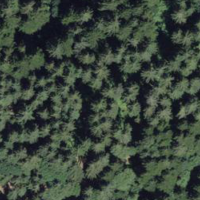
EUNIS habitat code: 43
Species observed at this site:
Sorbus aucuparia